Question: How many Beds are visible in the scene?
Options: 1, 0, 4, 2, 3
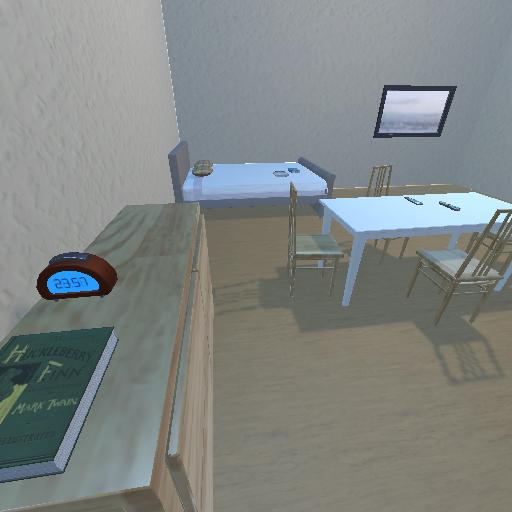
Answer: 1